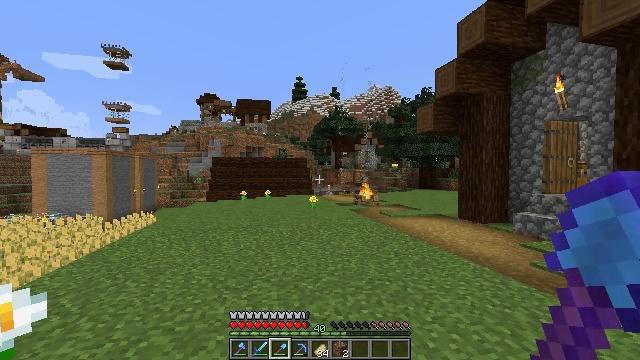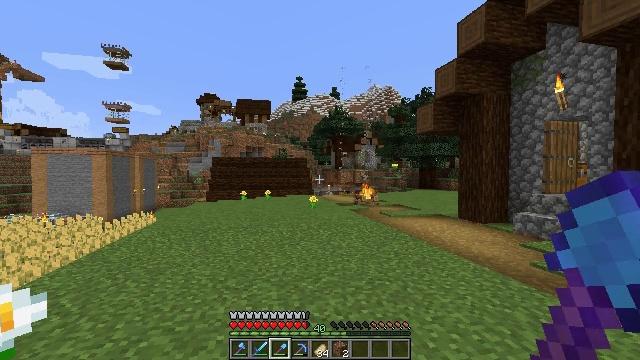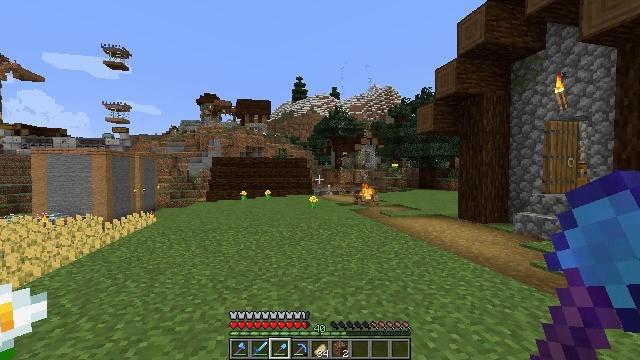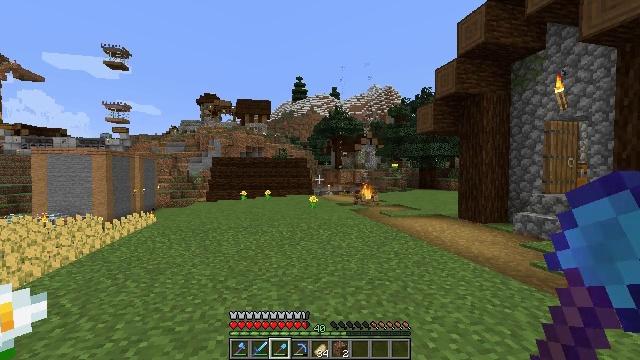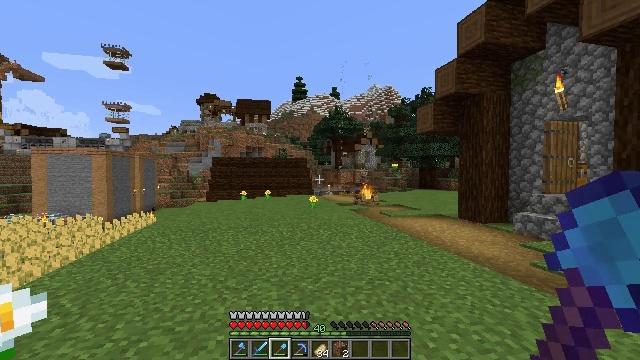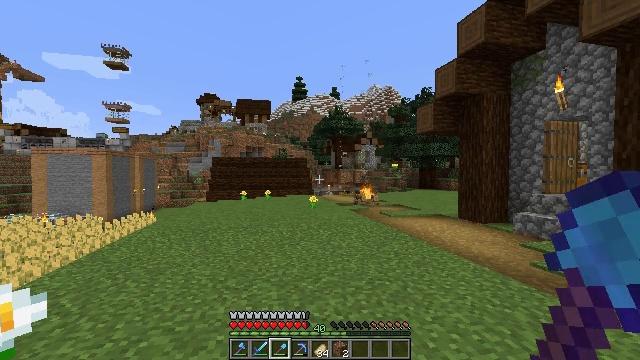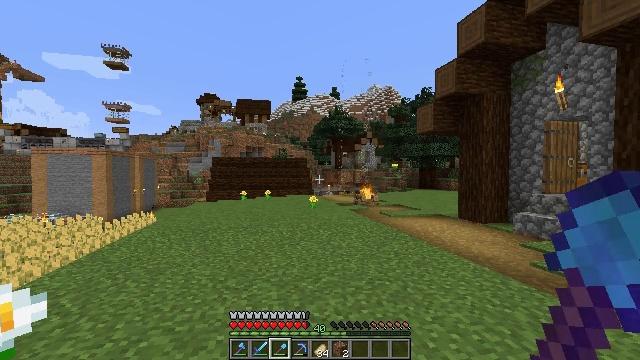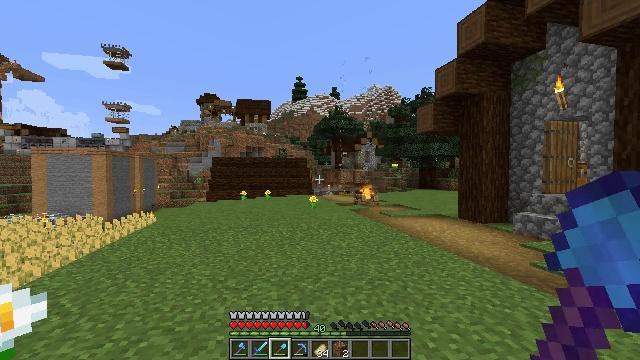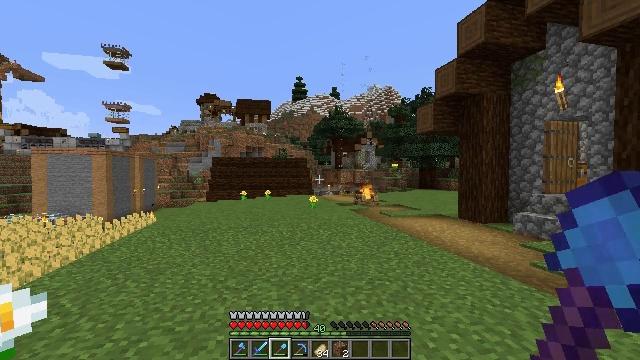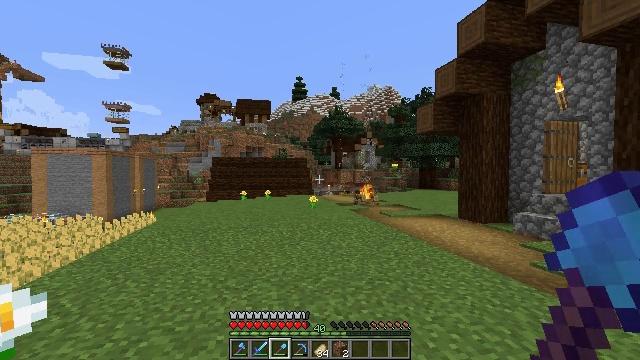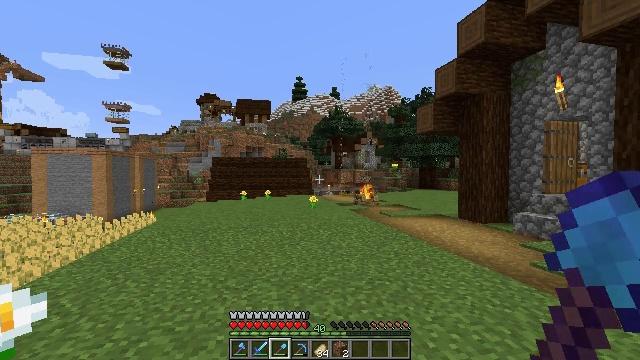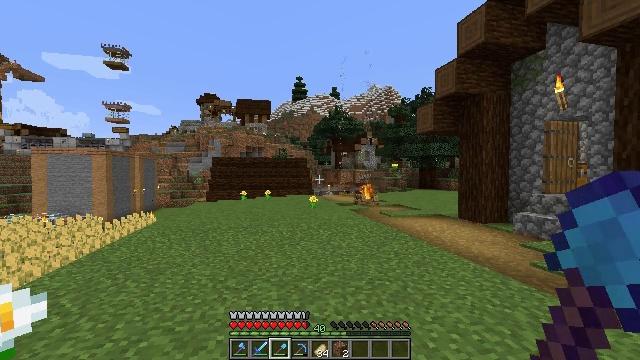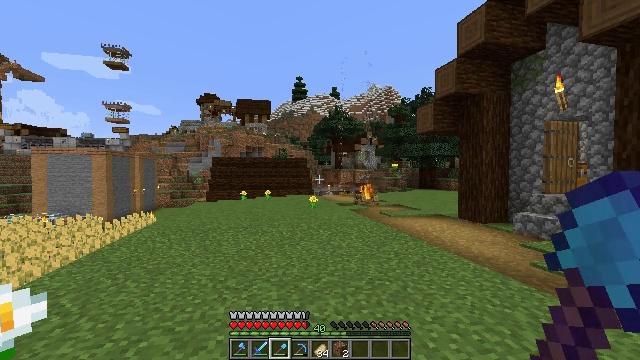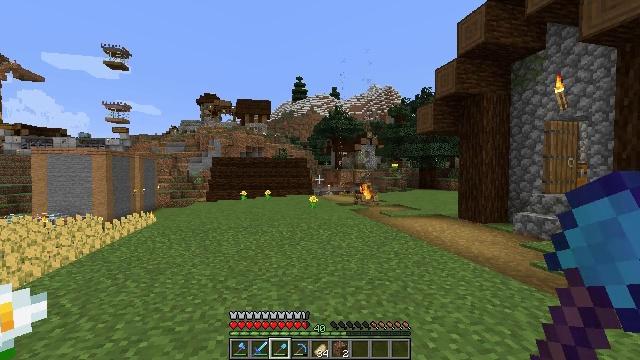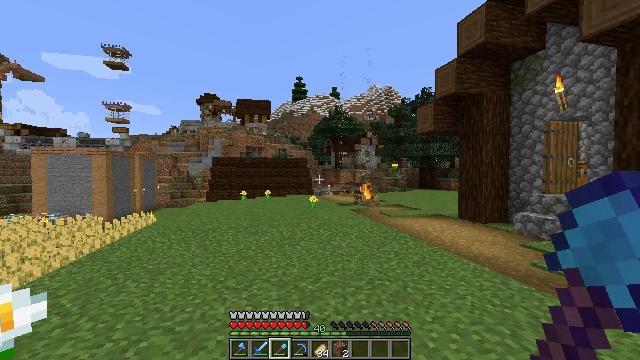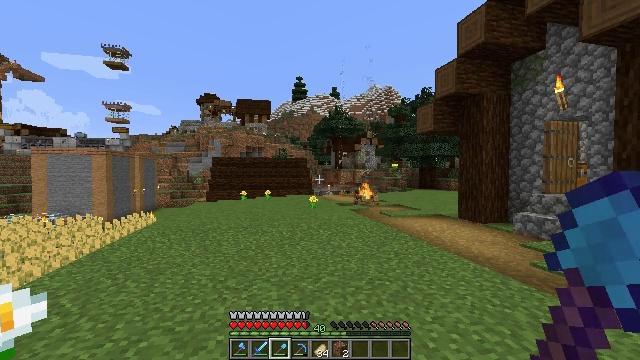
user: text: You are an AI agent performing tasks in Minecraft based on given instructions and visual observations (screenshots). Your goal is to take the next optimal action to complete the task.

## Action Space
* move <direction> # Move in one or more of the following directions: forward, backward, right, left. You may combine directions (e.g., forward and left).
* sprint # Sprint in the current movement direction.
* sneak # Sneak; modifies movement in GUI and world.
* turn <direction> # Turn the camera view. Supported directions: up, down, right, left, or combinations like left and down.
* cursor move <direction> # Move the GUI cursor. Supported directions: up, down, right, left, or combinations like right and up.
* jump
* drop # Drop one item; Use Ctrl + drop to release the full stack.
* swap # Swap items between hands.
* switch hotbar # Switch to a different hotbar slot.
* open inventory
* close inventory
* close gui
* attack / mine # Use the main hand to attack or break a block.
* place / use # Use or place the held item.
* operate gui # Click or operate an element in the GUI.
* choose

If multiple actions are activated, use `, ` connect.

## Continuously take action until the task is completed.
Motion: motion action
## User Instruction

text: Collect wheat crops.
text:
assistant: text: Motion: no_op
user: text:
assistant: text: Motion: no_op
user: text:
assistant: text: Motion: no_op
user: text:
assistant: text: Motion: no_op
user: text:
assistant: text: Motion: no_op
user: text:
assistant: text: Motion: no_op
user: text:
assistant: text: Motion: no_op
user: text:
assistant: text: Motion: no_op
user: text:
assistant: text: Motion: no_op
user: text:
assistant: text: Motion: no_op
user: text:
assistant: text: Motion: no_op
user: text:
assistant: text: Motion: no_op
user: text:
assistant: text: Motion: no_op
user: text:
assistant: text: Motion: no_op
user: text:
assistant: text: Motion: no_op
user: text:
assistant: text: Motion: no_op
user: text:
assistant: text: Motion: no_op
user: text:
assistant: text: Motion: no_op
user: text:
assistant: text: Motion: no_op
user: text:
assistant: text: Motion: no_op
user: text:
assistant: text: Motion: no_op
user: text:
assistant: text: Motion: no_op
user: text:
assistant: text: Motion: no_op
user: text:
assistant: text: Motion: no_op
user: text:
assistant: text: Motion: no_op
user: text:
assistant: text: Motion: no_op
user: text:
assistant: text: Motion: no_op
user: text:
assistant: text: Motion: no_op
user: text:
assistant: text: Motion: no_op
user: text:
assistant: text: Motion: no_op